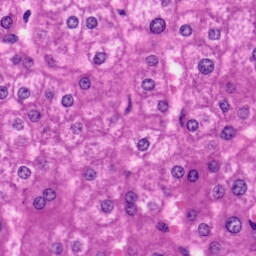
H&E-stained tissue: Liver